Field crop: tomato
Growth stage: 1
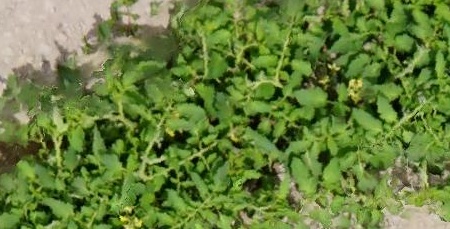
Species: tomato